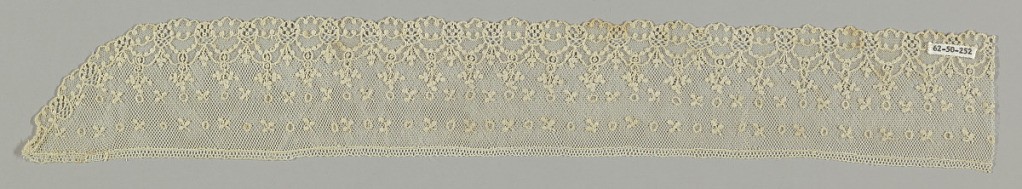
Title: Border
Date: early 19th century
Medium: linen Technique: needle lace
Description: Border of Point d'Alençon with a pattern of dots and leaves.